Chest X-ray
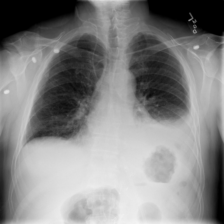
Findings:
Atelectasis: negative
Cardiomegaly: negative
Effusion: positive
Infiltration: negative
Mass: negative
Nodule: negative
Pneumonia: negative
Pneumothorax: negative
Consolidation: negative
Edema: negative
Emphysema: negative
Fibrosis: negative
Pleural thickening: negative
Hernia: negative